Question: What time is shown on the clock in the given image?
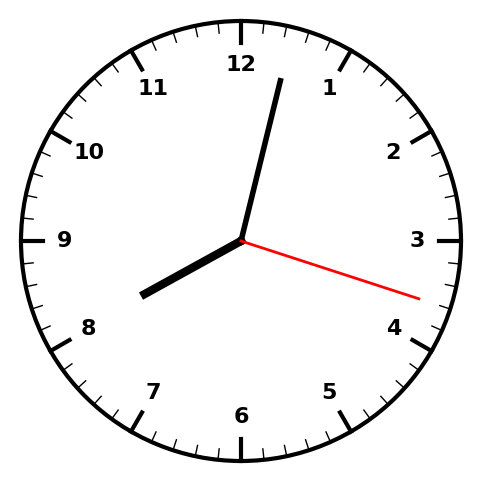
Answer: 08:02:18